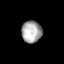
Tissue: lung
Cell type: Epithelial cells
Senescence score: 0.1613
Nuclear area (px): 446
Mean DAPI intensity: 163.534